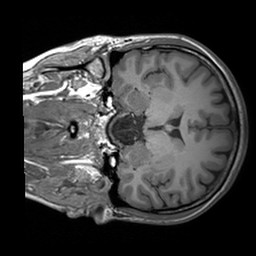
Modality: T1w
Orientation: coronal
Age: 27
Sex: female
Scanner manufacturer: siemens
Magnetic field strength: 3 T
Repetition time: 1.6 s
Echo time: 0.00236 s